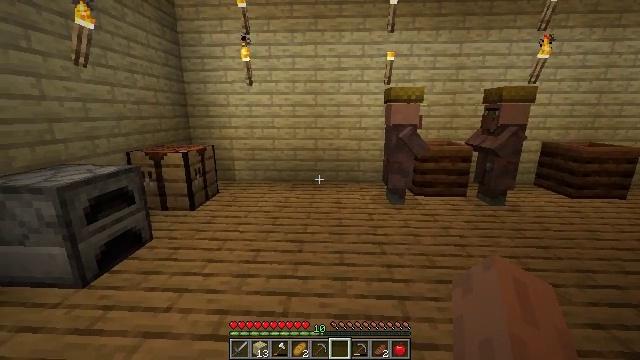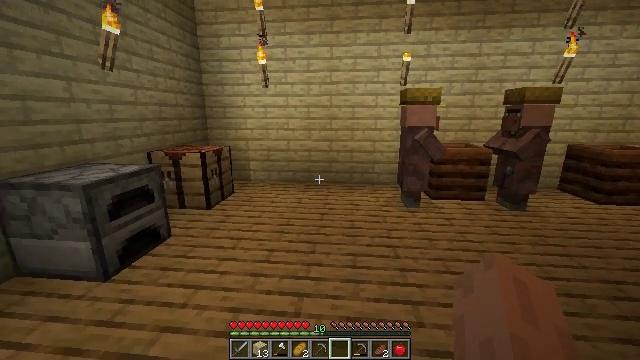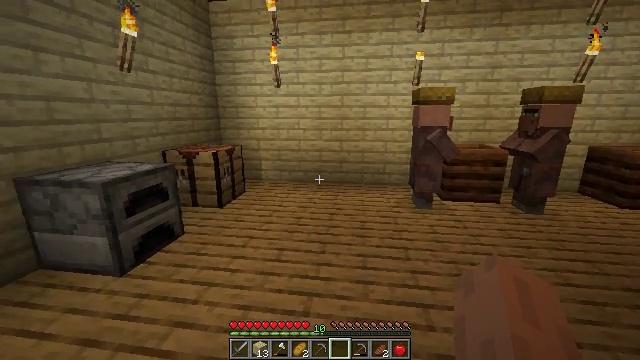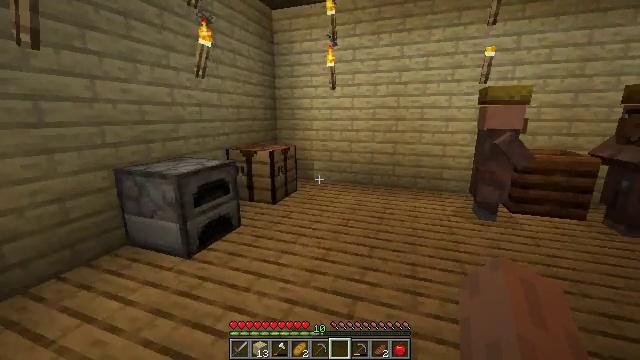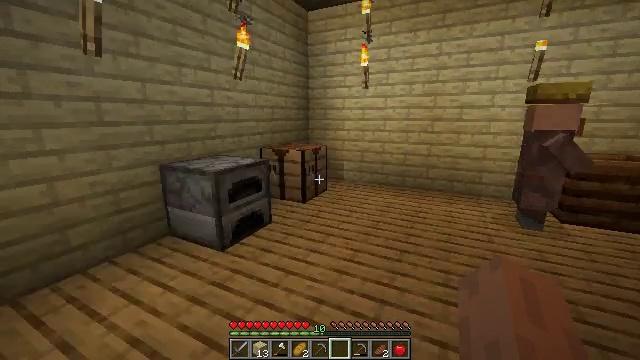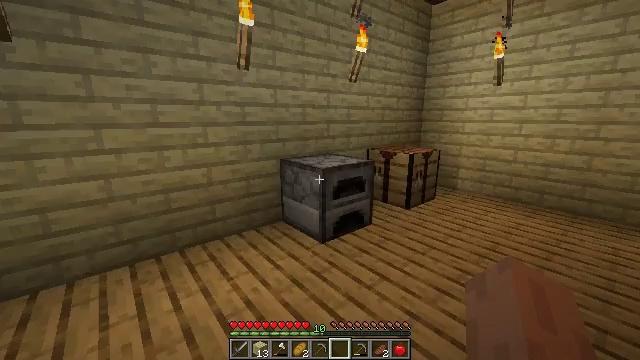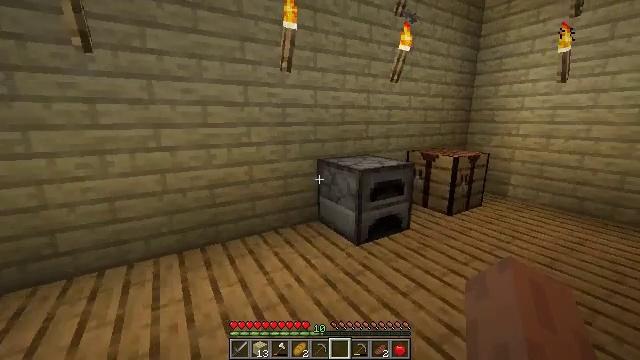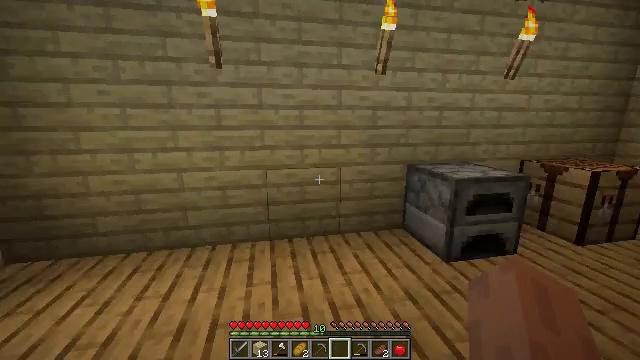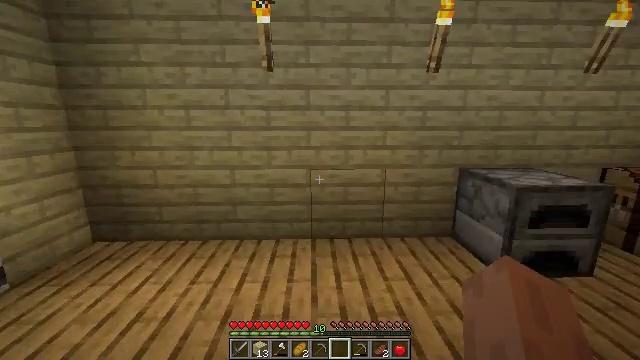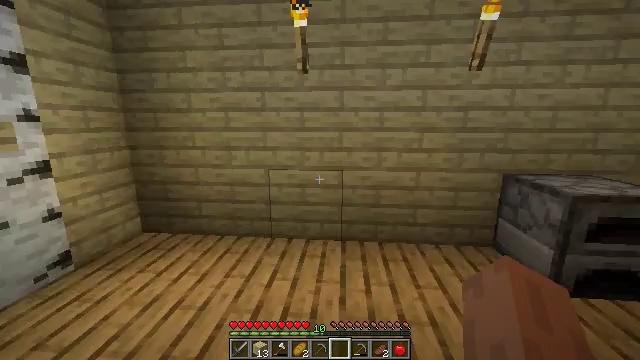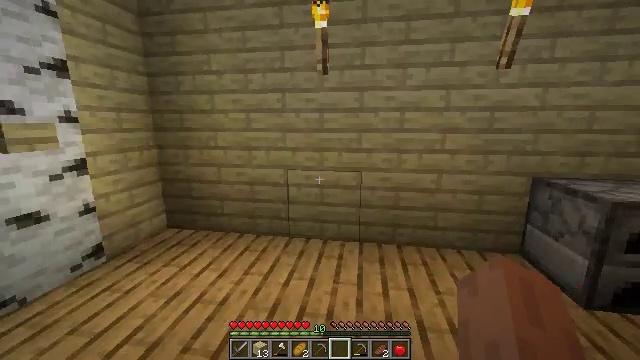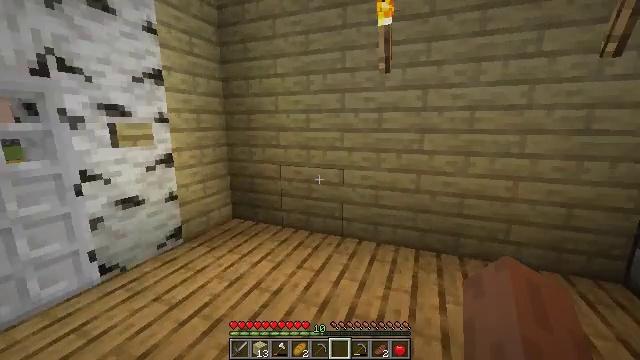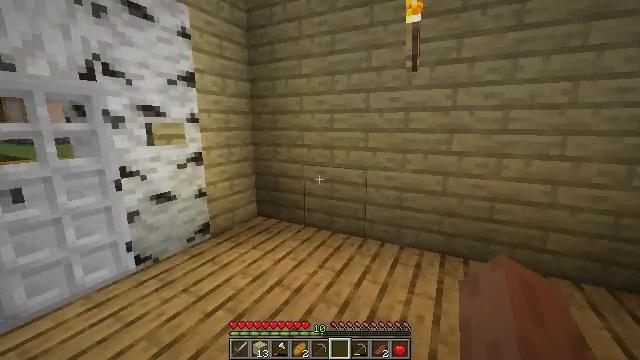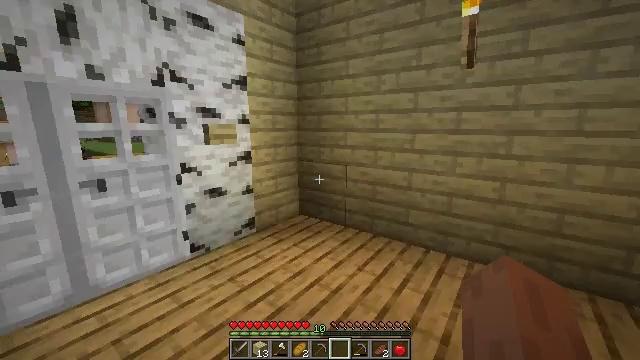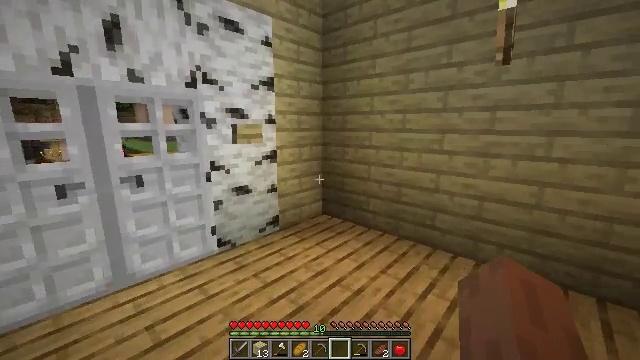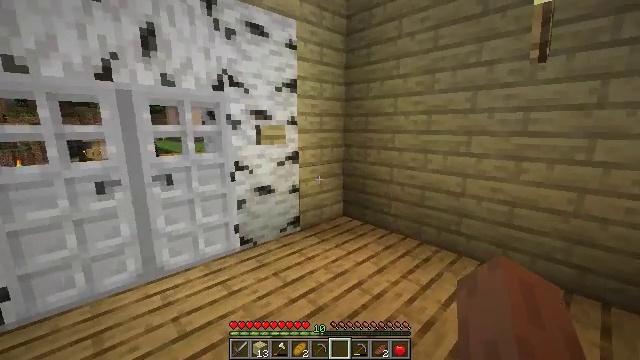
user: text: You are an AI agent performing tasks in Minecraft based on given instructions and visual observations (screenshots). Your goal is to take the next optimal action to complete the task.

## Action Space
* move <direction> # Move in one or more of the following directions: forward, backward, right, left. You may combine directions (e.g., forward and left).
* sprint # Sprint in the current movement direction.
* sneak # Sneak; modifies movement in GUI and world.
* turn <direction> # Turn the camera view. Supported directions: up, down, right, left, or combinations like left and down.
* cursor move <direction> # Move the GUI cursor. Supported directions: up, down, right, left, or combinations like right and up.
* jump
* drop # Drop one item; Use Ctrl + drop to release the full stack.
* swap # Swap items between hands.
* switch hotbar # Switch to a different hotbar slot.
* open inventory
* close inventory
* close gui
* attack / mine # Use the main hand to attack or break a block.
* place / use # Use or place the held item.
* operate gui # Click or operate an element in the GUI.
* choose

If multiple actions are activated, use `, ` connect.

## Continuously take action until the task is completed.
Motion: motion action
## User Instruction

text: Combine iron ingots to craft shears.
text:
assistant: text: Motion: turn left
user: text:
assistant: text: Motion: turn left
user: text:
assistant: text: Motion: turn left
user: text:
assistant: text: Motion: turn left
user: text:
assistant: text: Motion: turn left
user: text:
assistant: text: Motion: turn left
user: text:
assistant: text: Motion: turn left
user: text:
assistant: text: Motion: turn left
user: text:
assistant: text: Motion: turn left
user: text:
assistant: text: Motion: turn left
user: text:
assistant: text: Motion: turn left
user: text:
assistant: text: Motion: turn left
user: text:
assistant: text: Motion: turn left
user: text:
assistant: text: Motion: turn left
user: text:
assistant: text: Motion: turn left
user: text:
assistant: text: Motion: turn left
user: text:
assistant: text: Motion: no_op
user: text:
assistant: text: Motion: no_op
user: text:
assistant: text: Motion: move forward
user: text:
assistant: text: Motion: move forward
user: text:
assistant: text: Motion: move forward
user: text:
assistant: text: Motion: move forward
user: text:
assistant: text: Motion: move forward
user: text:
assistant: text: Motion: move forward
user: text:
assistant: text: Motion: move forward
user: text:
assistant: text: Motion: move forward, turn right
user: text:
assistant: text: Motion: move forward, turn right
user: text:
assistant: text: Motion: move forward, turn right
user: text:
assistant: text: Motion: move forward, turn right
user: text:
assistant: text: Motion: move forward, turn right